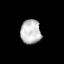
Tissue: lung
Cell type: Others
Senescence score: 0.1184
Nuclear area (px): 491
Mean DAPI intensity: 189.32